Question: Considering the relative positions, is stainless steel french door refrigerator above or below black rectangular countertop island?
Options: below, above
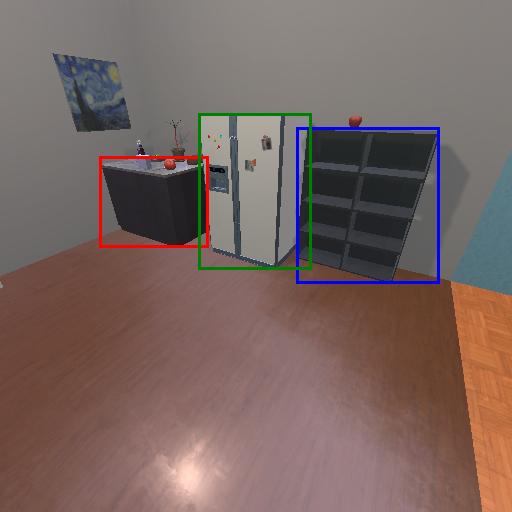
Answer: below